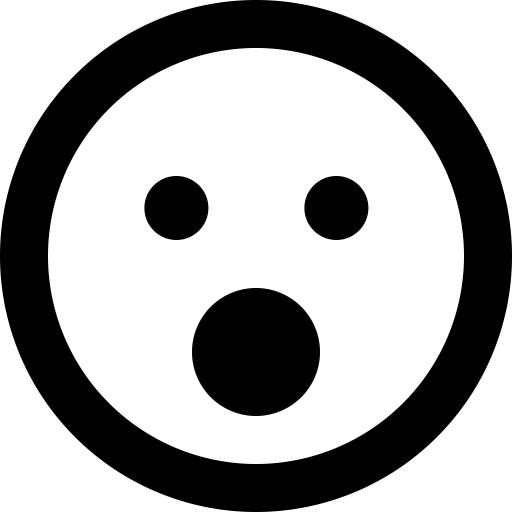
Tags: icon, FontAwesome, fa-icon, outline, face, surprise